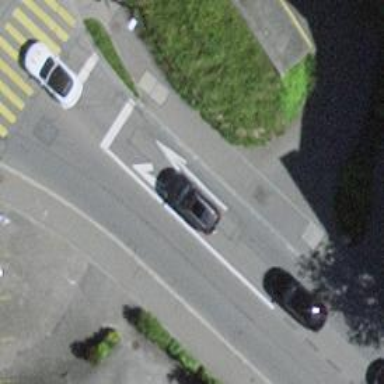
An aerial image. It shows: Uncontrolled zebra crossing on the road.